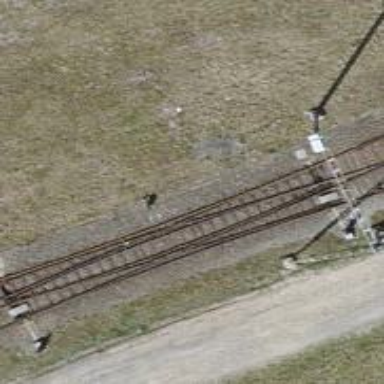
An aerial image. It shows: Railway switch.